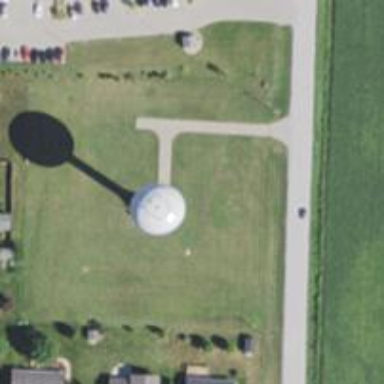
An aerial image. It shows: Water tower that is man-made.